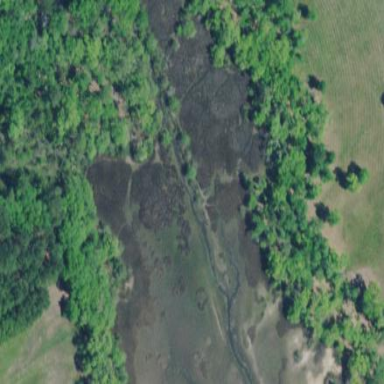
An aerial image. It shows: Marsh wetland with tidal influence.